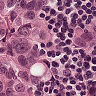
Metastatic tissue present: yes